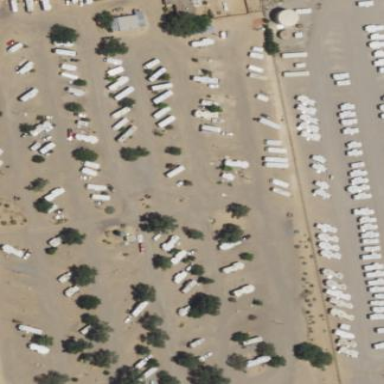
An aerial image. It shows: Caravan site for tourism.